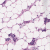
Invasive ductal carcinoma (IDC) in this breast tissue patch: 1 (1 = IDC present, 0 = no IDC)